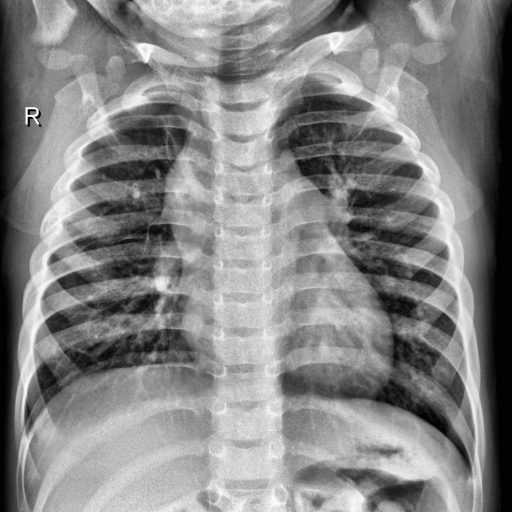
Finding: NORMAL